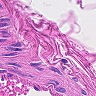
Metastatic tissue present: no